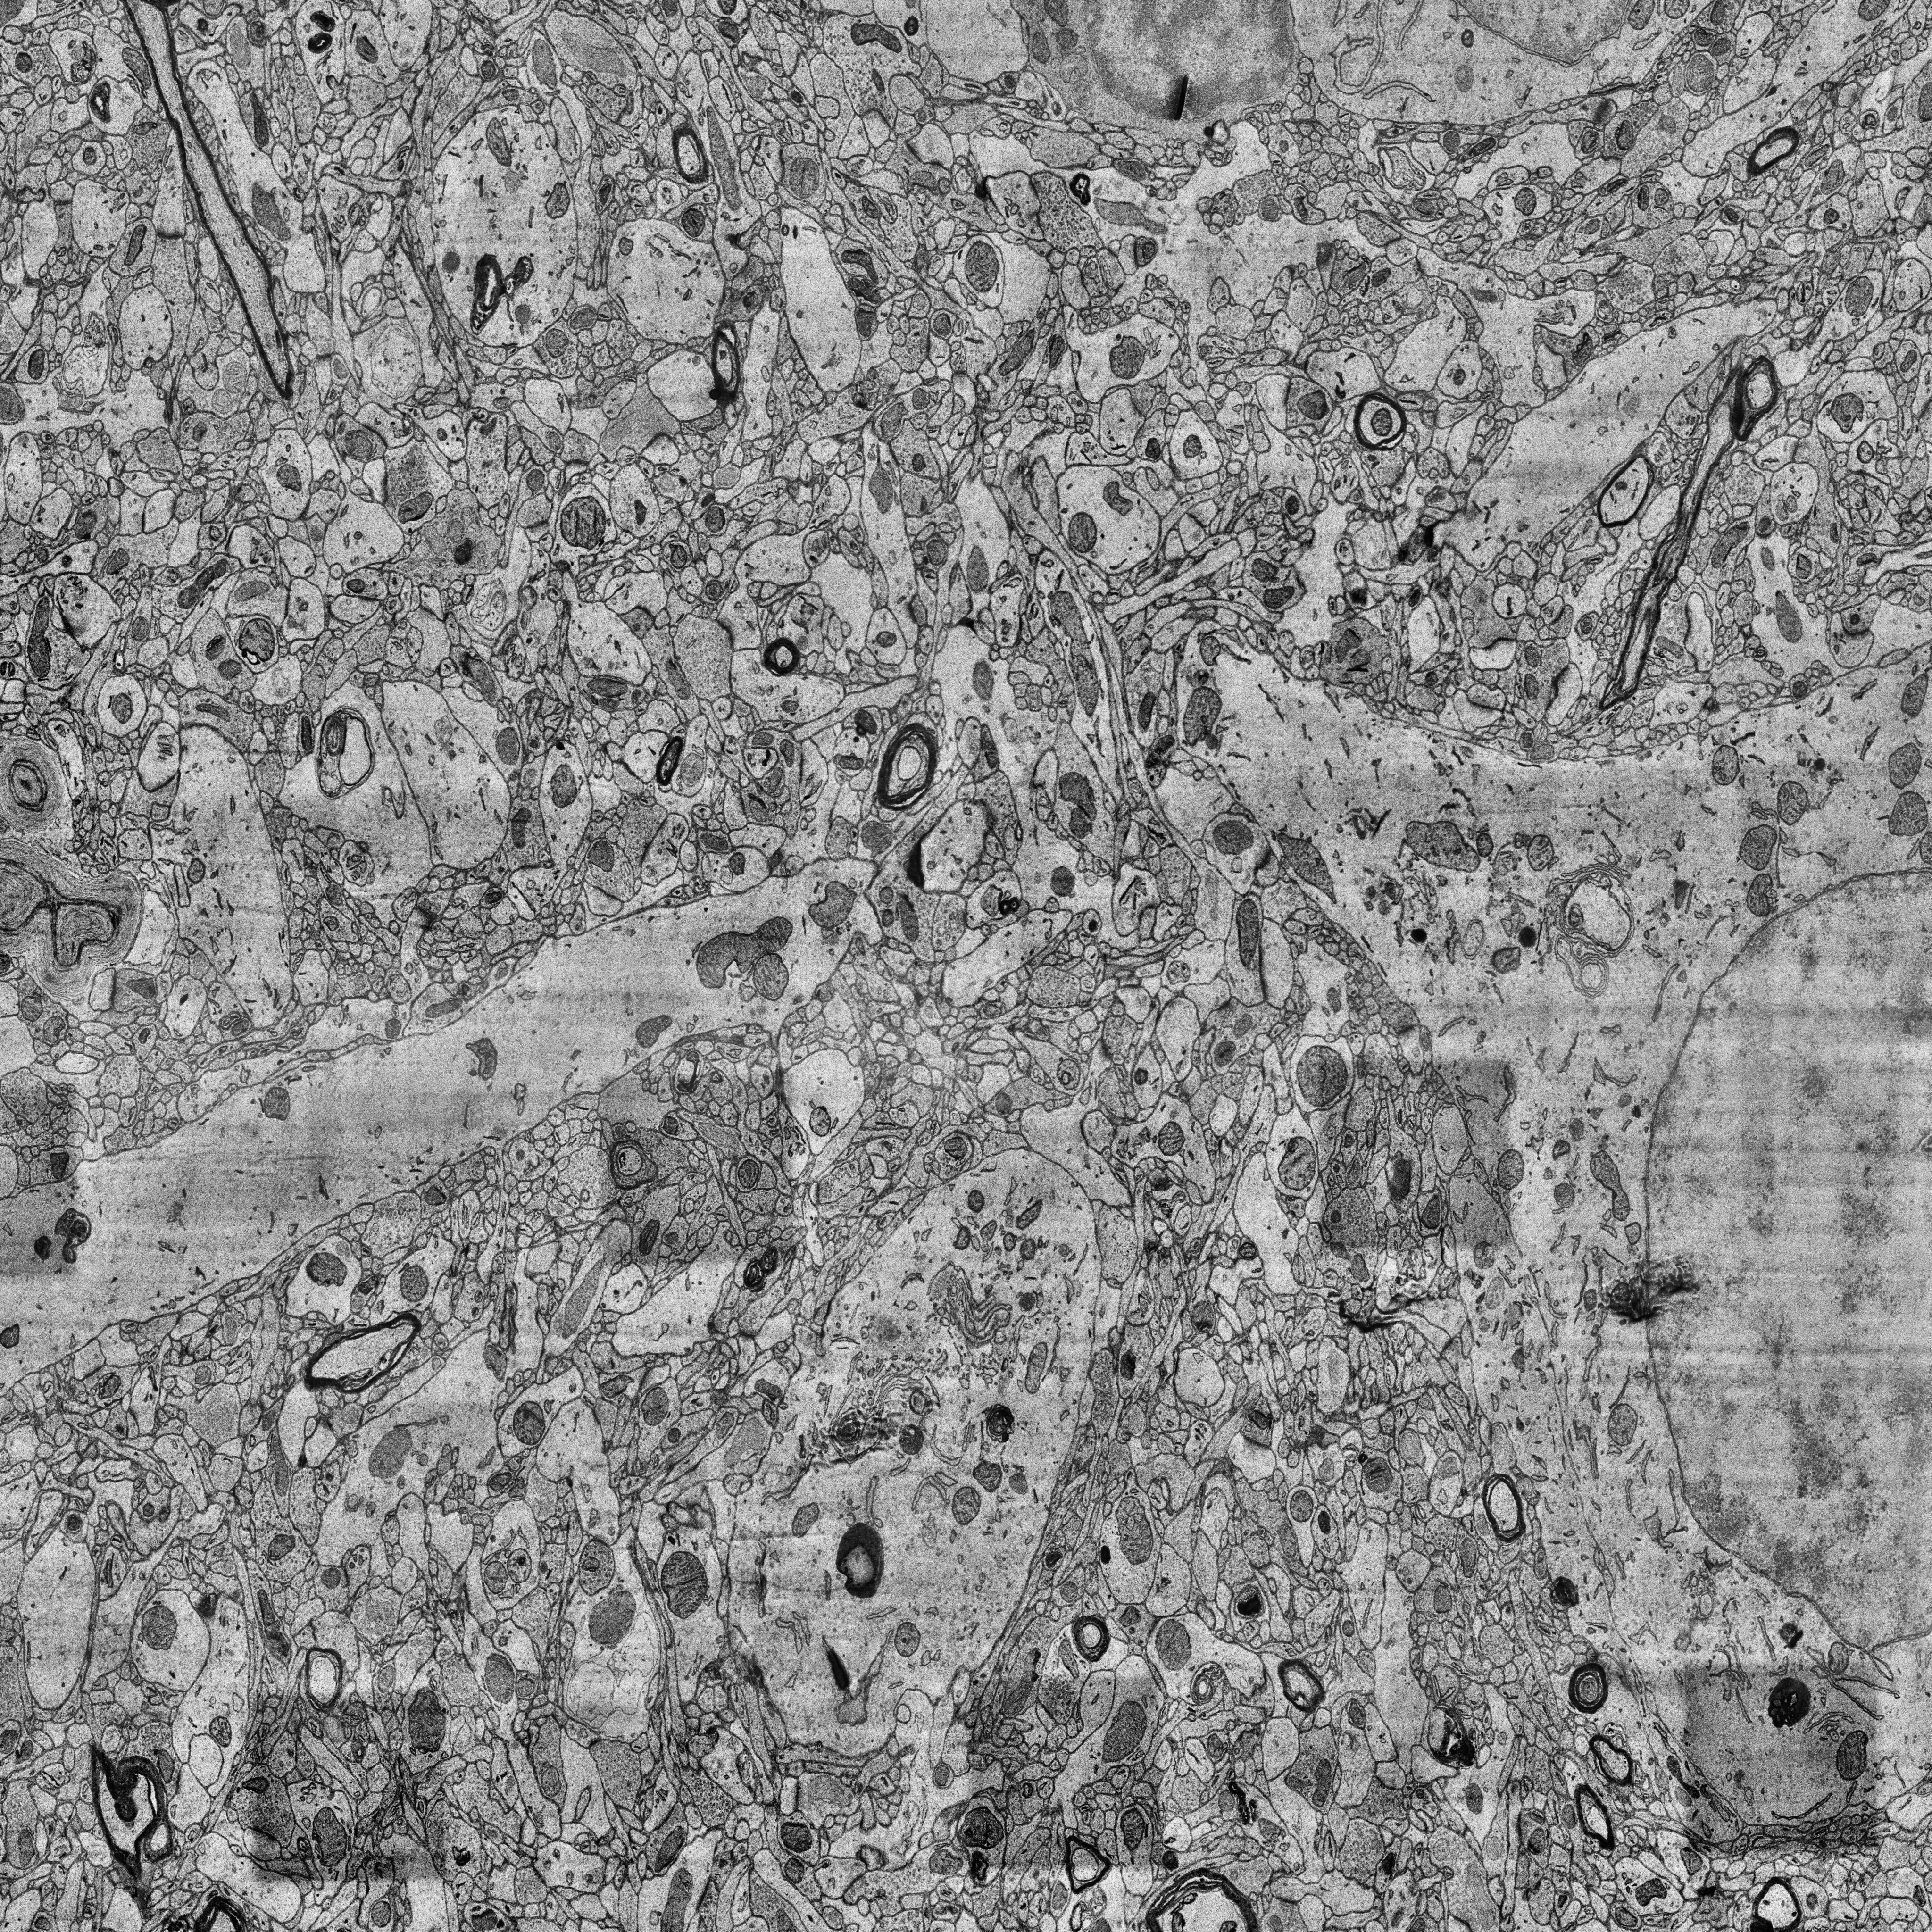
Electron microscopy slice of human cortex tissue
Slice depth (z): 290
Mitochondria instances in slice: 411